Interaction volume radius: 5 \u00c5
Interaction volume height: 20 \u00c5
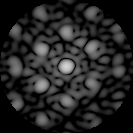
Disorder parameter: 0.3838